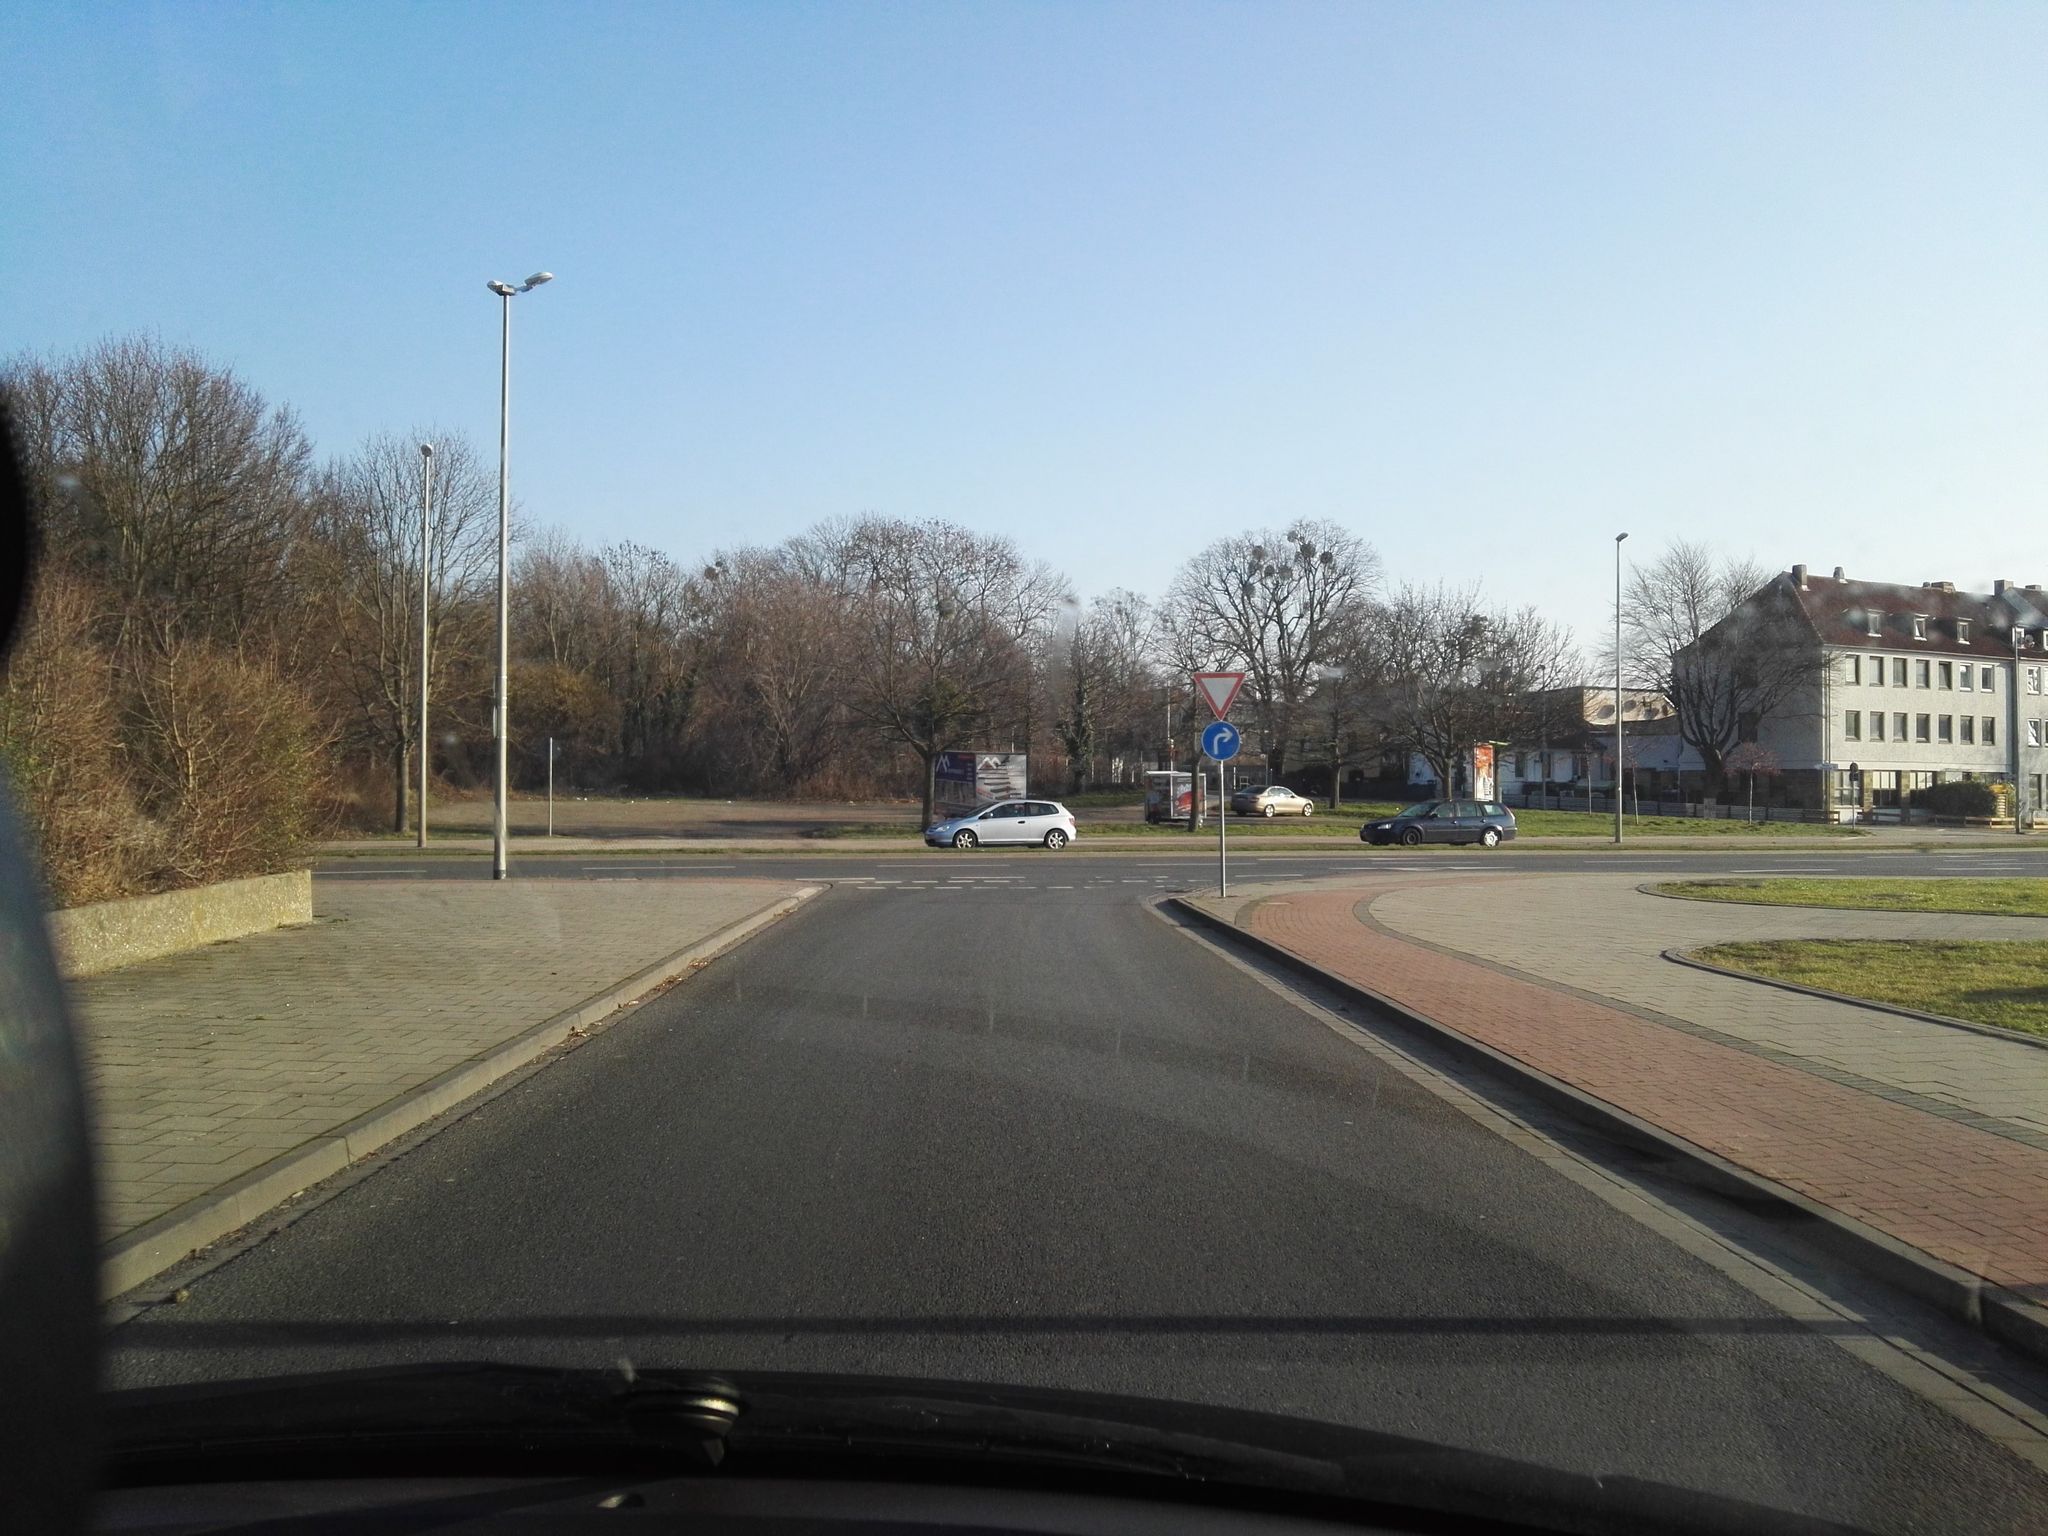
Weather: cloudy
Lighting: day
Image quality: good
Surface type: driving surface
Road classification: trunk_link
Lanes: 1
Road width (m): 2
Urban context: urban centre
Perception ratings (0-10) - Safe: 9.18, Lively: 7.38, Beautiful: 3.2, Boring: 6.2, Depressing: 0.92, Wealthy: 5.47